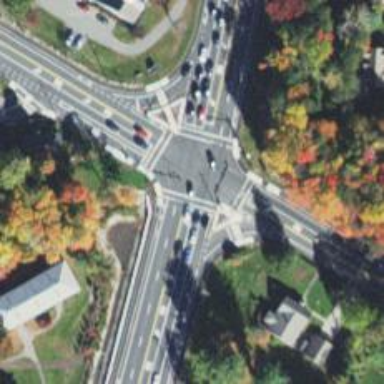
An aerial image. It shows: Marked crossing on the road.